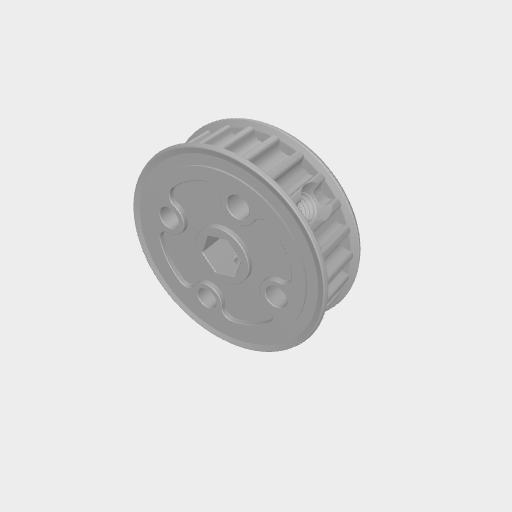
Part: Pulley5P8RID24T